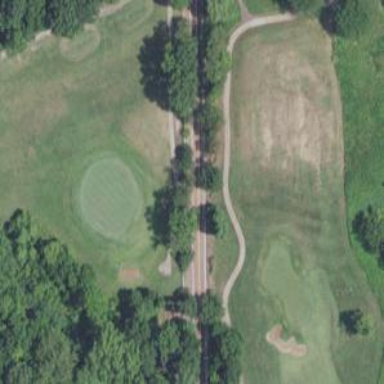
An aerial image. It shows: Path for both road and golf.